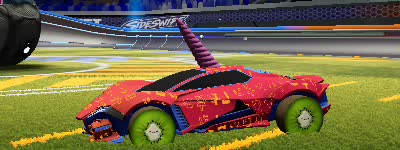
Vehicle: werewolf